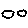
Label: cloud